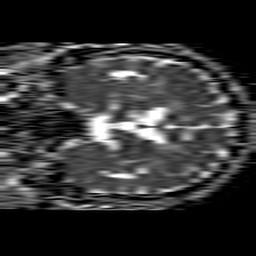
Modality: ADC
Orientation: coronal
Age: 44
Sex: male
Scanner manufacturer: philips
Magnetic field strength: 1.5 T
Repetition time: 4.6 s
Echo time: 0.08437 s